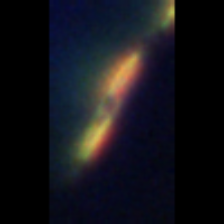
Taxon: Pennate
Group: Diatoms